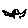
Label: bird